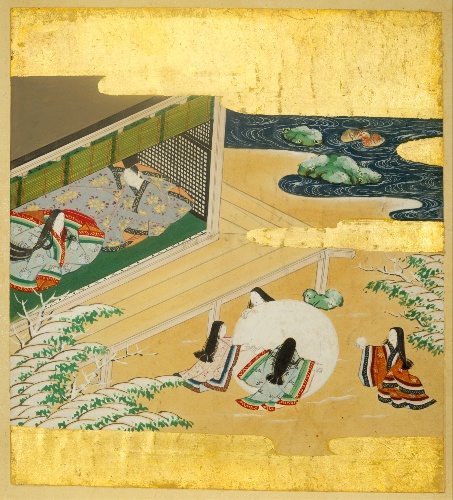
Title: 源氏物語画帖|The Tale of Genji (Genji Monogatari)
Artist: Shōren'in Sonjun Shinnō|Tosa Mitsusada
Artist bio: Japanese, 1581–1653|Japanese, 1738–1806
Date: 17th century
Object type: Album
Classification: Paintings
Medium: Set of twenty-four album leaves; ink, color, and gold on paper
Culture: Japan
Period: Edo period (1615–1868)
Dimensions: 10 3/8 x 9 1/4 in. (26.3 x 23.5 cm)
Department: Asian Art
Credit line: Gift of Mary L. Cassilly, 1894
Accession year: 1894
Repository: Metropolitan Museum of Art, New York, NY
Tags: Houses|Women|Men